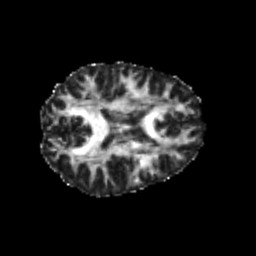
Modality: FA
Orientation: axial
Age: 23
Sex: female
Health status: healthy
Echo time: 0.074 s